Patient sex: M
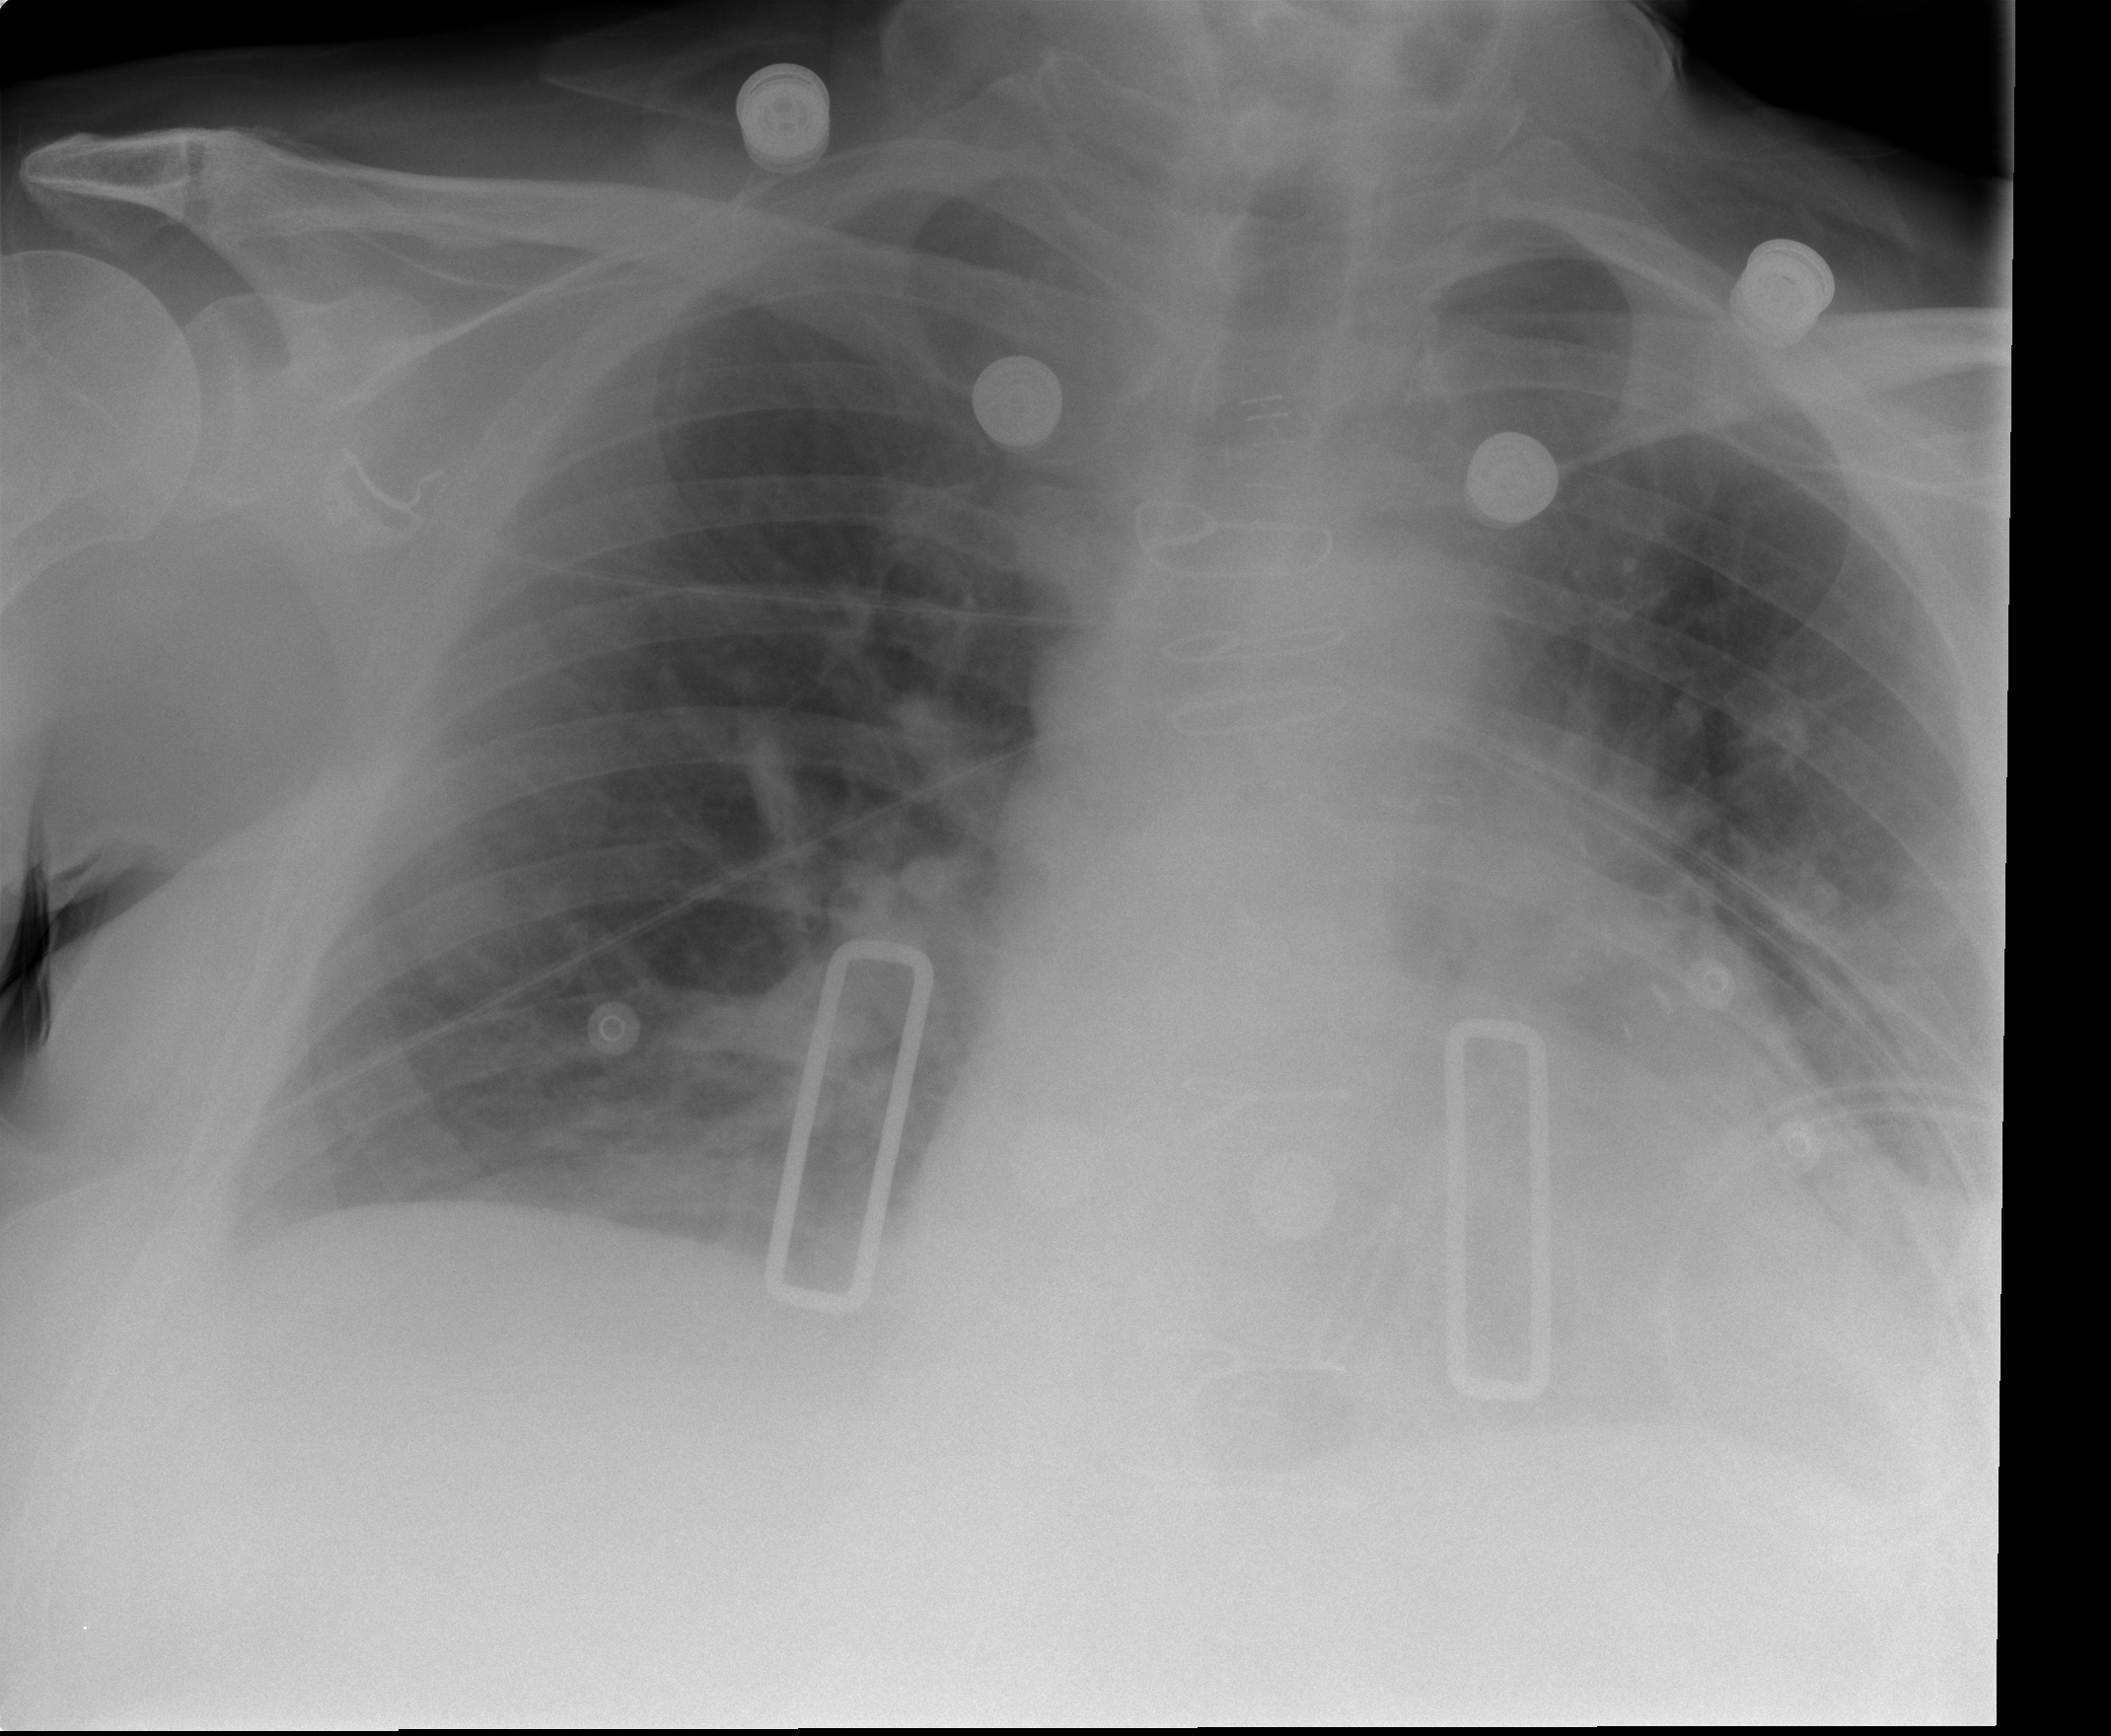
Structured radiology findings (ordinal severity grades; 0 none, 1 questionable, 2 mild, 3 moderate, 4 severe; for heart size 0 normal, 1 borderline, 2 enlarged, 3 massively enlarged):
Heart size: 2
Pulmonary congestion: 0
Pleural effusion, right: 0
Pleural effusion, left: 2
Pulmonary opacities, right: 0
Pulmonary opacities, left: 0
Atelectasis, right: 2
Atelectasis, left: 2